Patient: sex F, age 38
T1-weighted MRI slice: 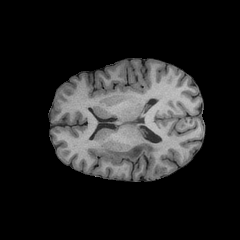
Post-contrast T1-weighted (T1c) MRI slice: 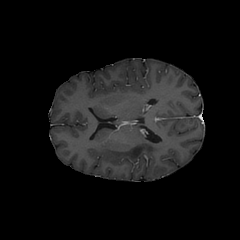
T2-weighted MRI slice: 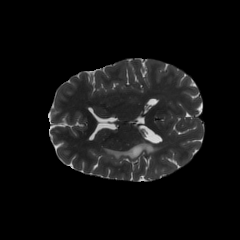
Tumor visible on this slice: yes
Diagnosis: Astrocytoma, IDH-mutant
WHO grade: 3